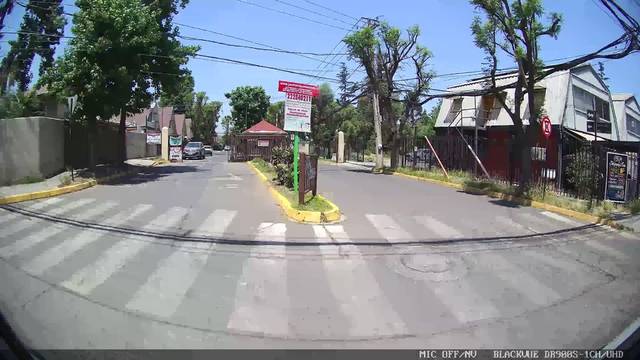
Region: Chile
Coordinates: -33.507, -70.558